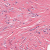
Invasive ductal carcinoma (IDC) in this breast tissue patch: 0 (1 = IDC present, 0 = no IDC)